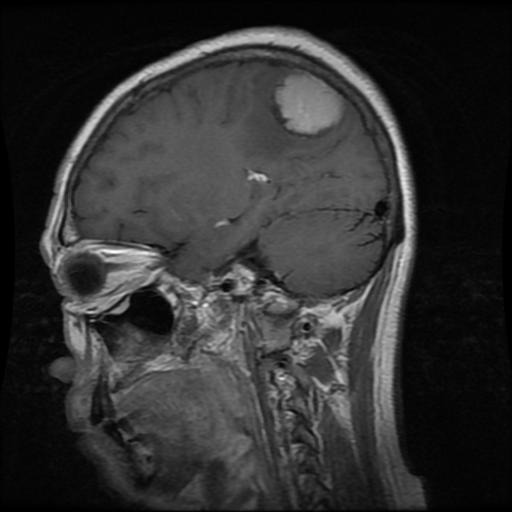
Label: meningioma